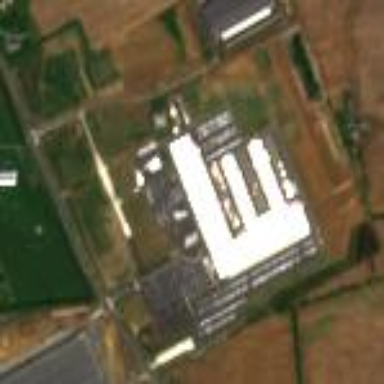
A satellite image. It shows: Industrial area with warehouses.